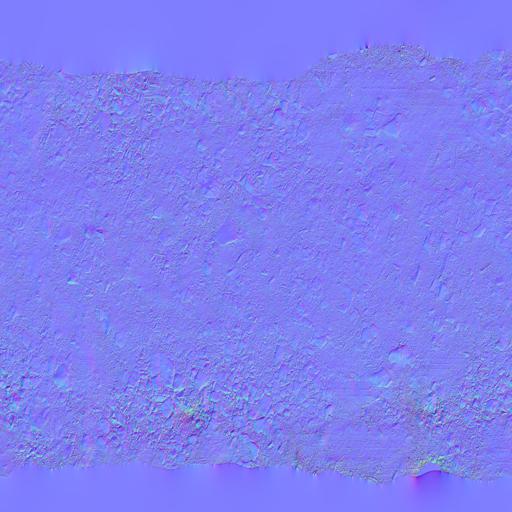
gravel path pathway